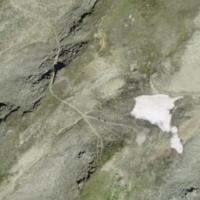
EUNIS habitat code: 48
Species observed at this site:
Silene acaulis